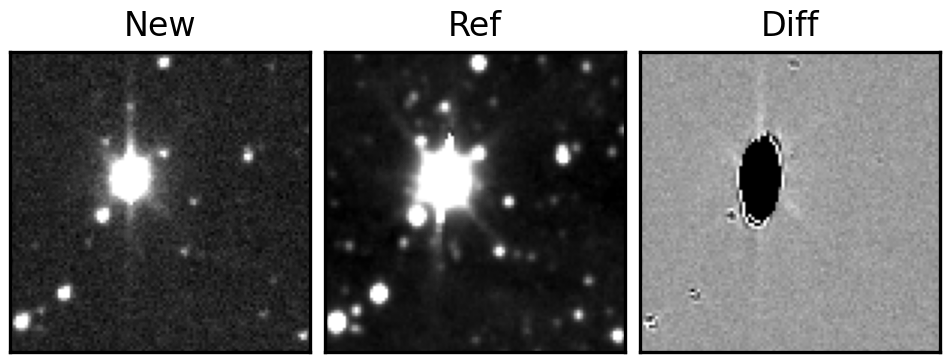
Label: bogus